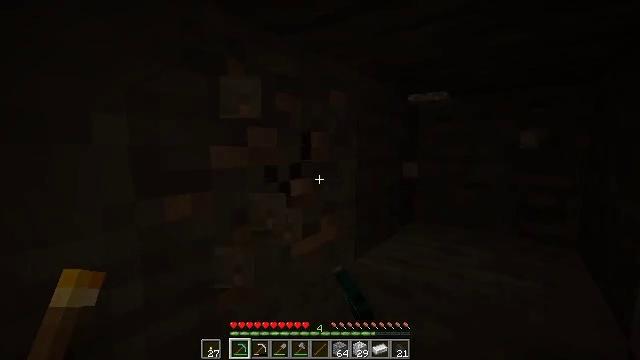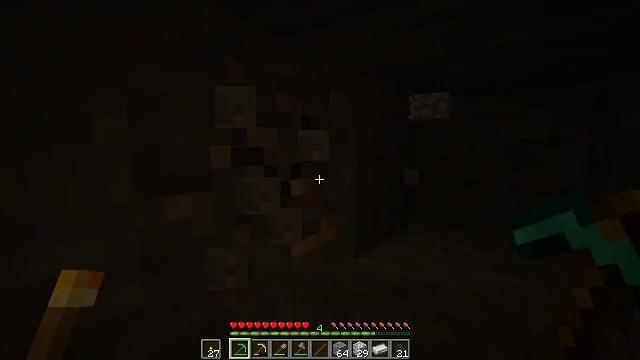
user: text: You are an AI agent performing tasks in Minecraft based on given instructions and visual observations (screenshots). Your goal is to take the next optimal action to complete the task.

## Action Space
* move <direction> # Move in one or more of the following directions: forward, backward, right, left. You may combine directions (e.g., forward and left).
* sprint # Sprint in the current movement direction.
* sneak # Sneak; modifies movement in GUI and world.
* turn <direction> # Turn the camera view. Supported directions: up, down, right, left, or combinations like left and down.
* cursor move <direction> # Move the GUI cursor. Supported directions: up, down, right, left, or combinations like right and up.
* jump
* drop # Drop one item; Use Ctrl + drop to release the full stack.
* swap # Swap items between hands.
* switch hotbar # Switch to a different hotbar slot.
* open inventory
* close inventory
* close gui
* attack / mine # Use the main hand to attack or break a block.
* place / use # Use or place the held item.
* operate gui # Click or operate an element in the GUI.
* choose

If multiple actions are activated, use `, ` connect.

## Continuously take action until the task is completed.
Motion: motion action
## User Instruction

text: Harvest stone in the caves.
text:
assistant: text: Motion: attack / mine
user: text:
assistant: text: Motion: attack / mine